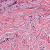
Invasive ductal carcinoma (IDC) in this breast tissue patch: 1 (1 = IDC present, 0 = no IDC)